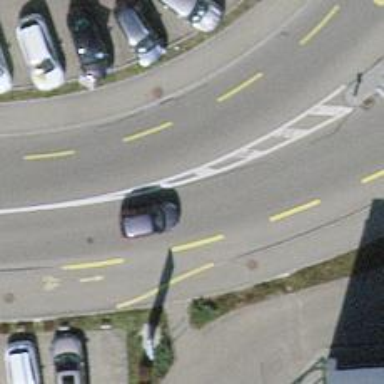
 with lane for cyclists on the left and cycle track on the right."